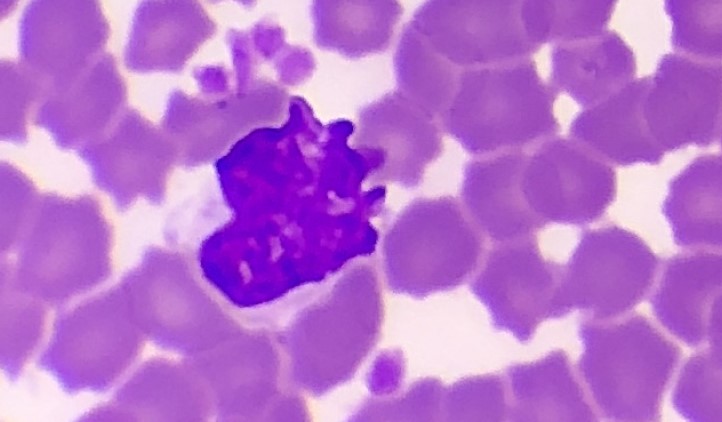
White blood cell type: Monocyte